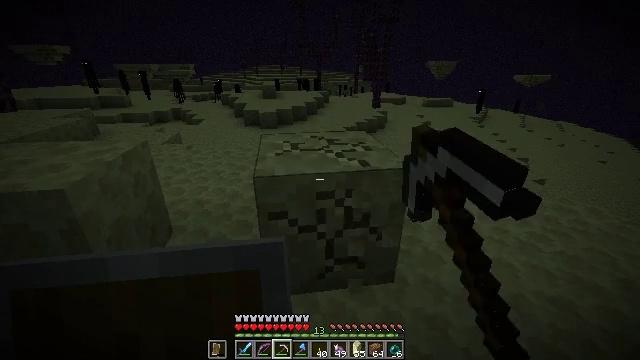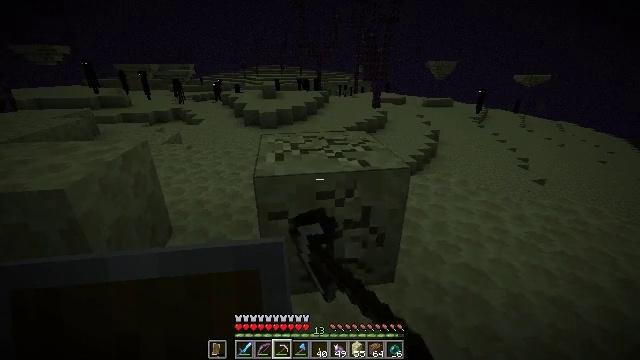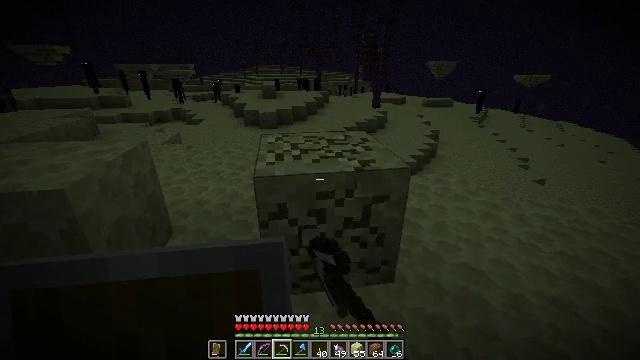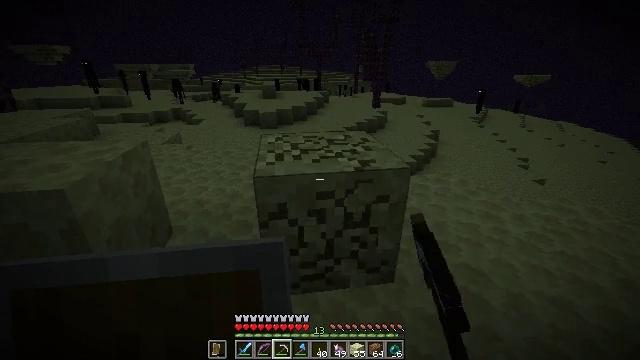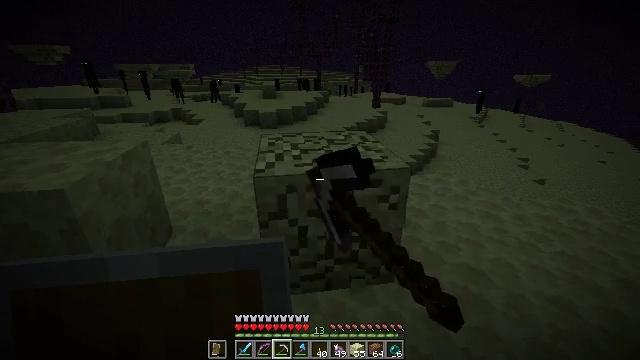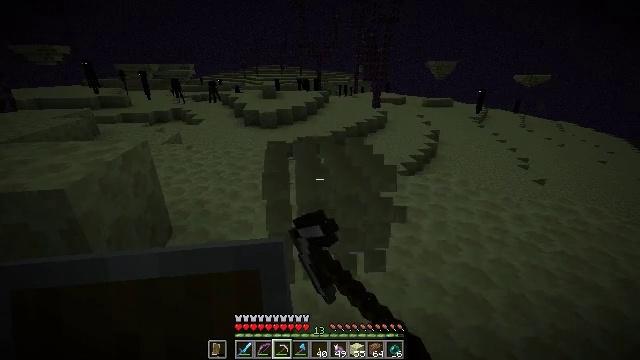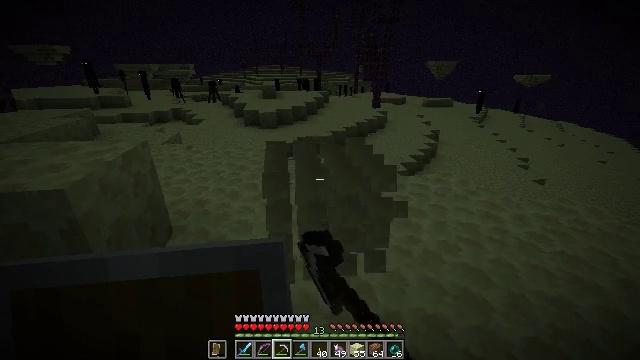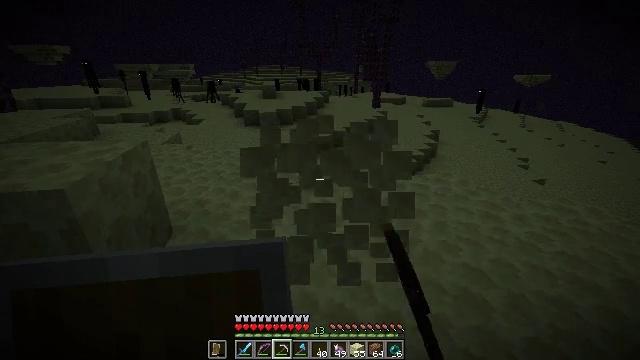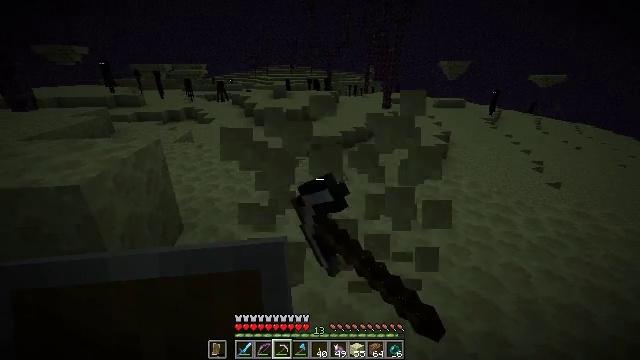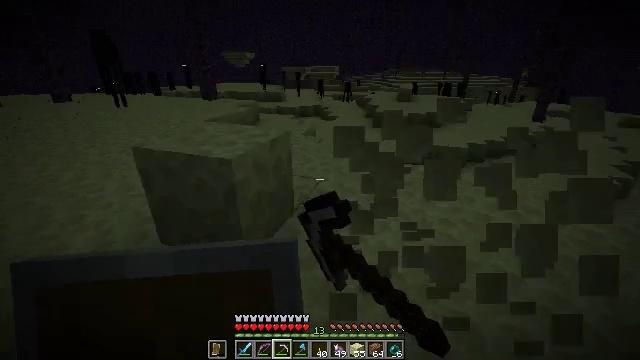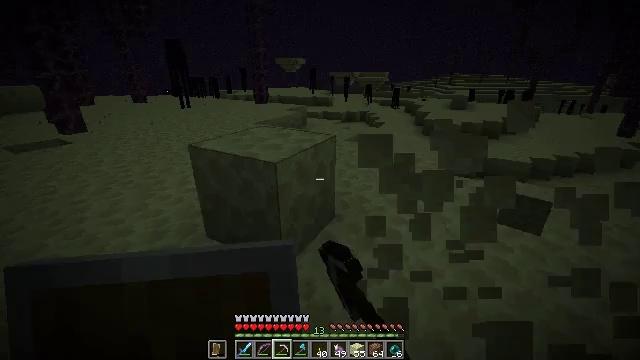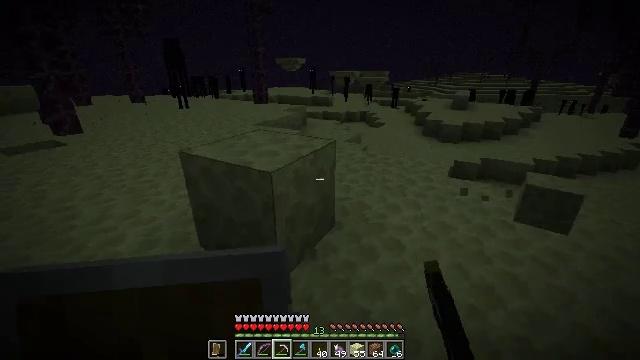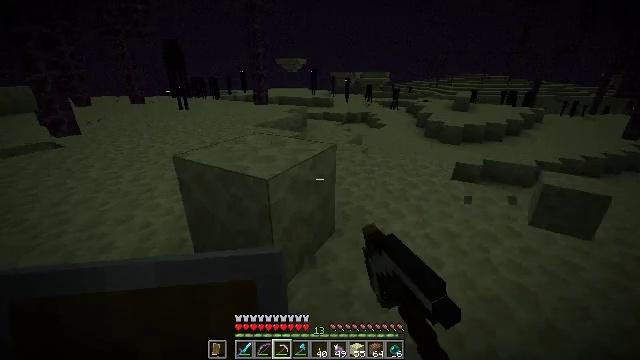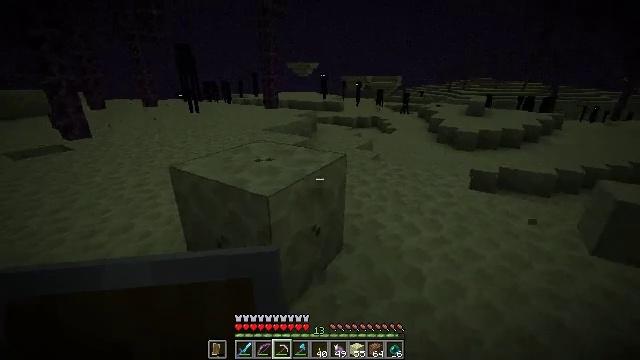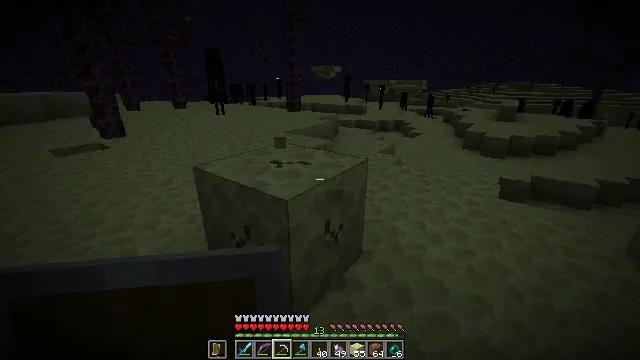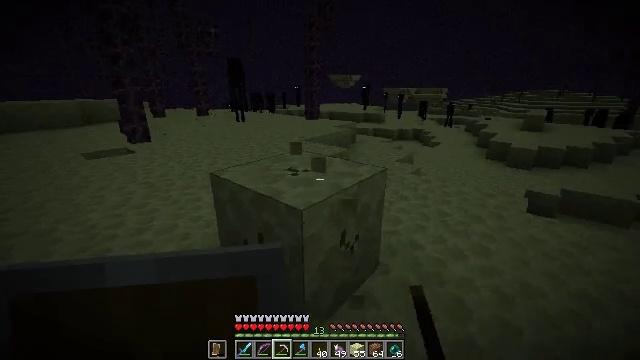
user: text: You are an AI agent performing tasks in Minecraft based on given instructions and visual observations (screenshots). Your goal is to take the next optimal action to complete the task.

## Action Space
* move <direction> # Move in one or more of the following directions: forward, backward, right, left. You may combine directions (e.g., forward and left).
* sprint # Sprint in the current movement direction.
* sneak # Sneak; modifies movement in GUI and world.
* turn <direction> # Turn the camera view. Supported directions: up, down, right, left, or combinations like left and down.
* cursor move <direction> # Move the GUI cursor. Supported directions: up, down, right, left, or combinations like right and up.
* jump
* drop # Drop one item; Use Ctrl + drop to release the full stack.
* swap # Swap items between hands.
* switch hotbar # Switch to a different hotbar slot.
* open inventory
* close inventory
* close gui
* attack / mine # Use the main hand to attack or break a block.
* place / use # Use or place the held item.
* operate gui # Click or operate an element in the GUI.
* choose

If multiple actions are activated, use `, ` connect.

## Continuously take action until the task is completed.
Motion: motion action
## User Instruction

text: Extract end stone with a pickaxe.
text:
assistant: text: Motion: attack / mine
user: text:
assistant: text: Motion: attack / mine
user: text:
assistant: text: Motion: attack / mine
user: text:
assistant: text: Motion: attack / mine
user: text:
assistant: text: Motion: attack / mine
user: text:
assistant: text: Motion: attack / mine
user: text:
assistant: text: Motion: attack / mine
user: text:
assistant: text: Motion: turn left, attack / mine
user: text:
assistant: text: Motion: turn left, attack / mine
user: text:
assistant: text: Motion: move forward, turn left and up, attack / mine
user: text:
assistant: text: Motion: move forward, attack / mine
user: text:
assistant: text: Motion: move forward, attack / mine
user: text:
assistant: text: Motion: turn left, attack / mine
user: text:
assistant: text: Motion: turn left, attack / mine
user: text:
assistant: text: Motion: turn left and up, attack / mine
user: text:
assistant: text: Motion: turn left, attack / mine
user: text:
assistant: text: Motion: turn left, attack / mine
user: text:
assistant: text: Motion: attack / mine
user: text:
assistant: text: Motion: attack / mine
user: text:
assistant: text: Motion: attack / mine
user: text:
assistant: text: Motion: attack / mine
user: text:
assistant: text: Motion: attack / mine
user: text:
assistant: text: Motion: attack / mine
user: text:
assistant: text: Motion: move forward, turn right and down, attack / mine
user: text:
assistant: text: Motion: move forward, turn right and down, attack / mine
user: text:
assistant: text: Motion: move forward, turn right and down, attack / mine
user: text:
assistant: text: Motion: move forward and move left, turn right and down, attack / mine
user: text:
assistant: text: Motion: move forward and move left, turn right, attack / mine
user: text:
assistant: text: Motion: move forward and move left, turn right and up, attack / mine
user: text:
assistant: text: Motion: move forward and move left, turn right and up